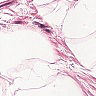
Metastatic tissue present: no